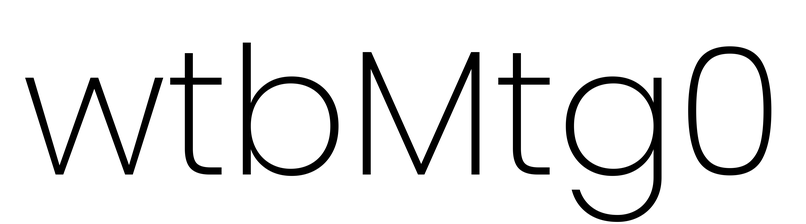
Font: Poppins-ExtraLight